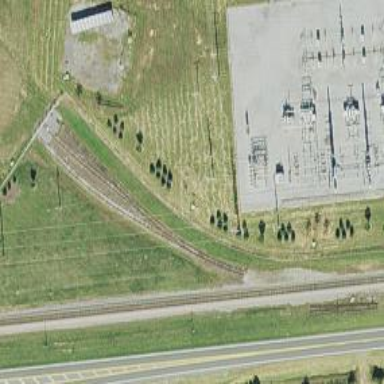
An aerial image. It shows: Rail spur service.